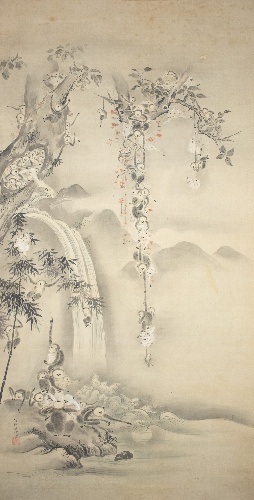
Title: 八仙猿鶴図|Eight Daoist Immortals, Cranes, and Gibbons
Artist: Kano Tanshin (Morimasa) 狩野探信
Artist bio: Japanese, 1653–1718
Date: late 17th–early 18th century
Object type: Triptych of hanging scrolls
Classification: Paintings
Medium: Triptych of hanging scrolls; ink and color on silk
Culture: Japan
Period: Edo period (1615–1868)
Dimensions: 14.76.23
Overall with knobs: 94 3/4 × 37 1/2 in. (240.7 × 95.3 cm)
Image: 58 5/8 × 35 in. (148.9 × 88.9 cm)
Overall with mounting: 94 3/4 × 35 in. (240.7 × 88.9 cm)

14.76.24, .25
Overall with knobs: 94 3/4 × 37 1/2 in. (240.7 × 95.3 cm)
Image: 58 5/8 × 30 1/4 in. (148.9 × 76.8 cm)
Overall with mounting: 94 3/4 × 35 in. (240.7 × 88.9 cm)
Department: Asian Art
Credit line: Charles Stewart Smith Collection, Gift of Mrs. Charles Stewart Smith, Charles Stewart Smith Jr., and Howard Caswell Smith, in memory of Charles Stewart Smith, 1914
Accession year: 1914
Repository: Metropolitan Museum of Art, New York, NY
Tags: Waterfalls|Trees